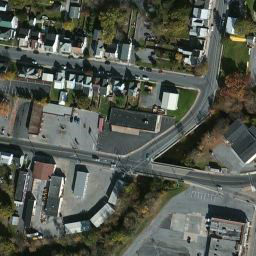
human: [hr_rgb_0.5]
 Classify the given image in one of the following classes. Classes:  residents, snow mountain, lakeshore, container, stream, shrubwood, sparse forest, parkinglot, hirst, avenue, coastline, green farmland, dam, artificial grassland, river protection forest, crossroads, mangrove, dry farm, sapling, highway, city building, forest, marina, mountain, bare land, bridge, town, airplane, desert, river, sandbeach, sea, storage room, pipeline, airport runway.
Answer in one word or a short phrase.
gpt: town